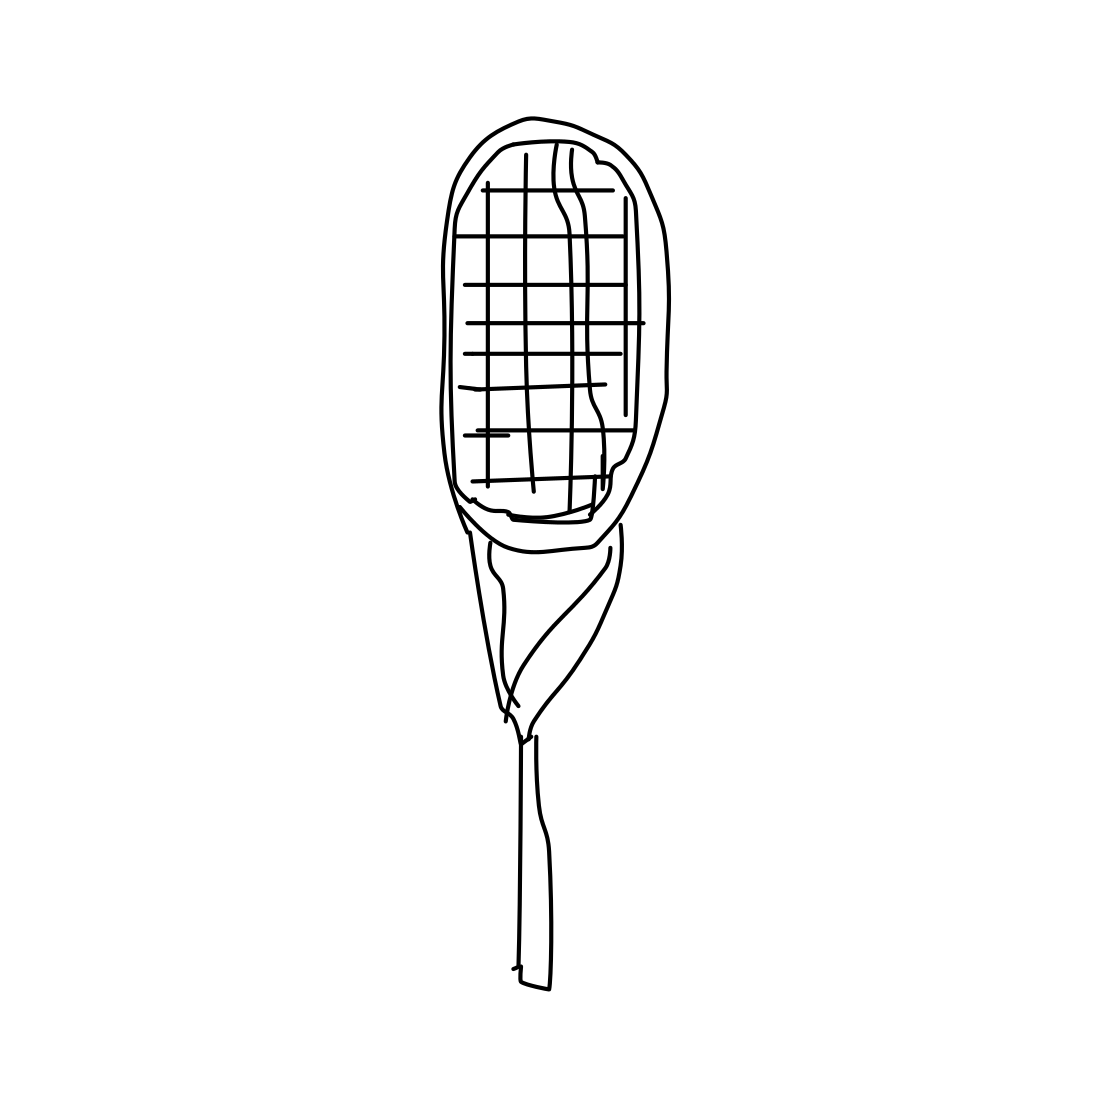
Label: tennis-racket